Question: First of all, I'm new to 'Ninject'.
I found many questions in SO but all of them are about MVC3-2 and most of them are a couple of year old - <URL>
The following is my test code -
'''
public class MyAuthorizeAttribute : AuthorizeAttribute
{
[Inject]
public IProductRepository _productRepository { get; set; }
public override void OnAuthorization(AuthorizationContext filterContext)
{
var products = _productRepository.Products; // this is null
base.OnAuthorization(filterContext);
}
}
public class NinjectControllerFactory : DefaultControllerFactory
{
private IKernel _kernal;
public NinjectControllerFactory()
{
_kernal = new StandardKernel();
AddBindings();
}
protected override IController GetControllerInstance(
System.Web.Routing.RequestContext requestContext, Type controllerType)
{
return controllerType == null ? null :
(IController)_kernal.Get(controllerType);
}
private void AddBindings()
{
// This is working in ProductController
_kernal.Bind<IProductRepository>().To<EFProductRepository>();
// I'm trying to make this work!
_kernal.BindFilter<IProductRepository>().To<EFProductRepository>();
}
}
public class MvcApplication : System.Web.HttpApplication
{
protected void Application_Start()
{
AreaRegistration.RegisterAllAreas();
WebApiConfig.Register(GlobalConfiguration.Configuration);
FilterConfig.RegisterGlobalFilters(GlobalFilters.Filters);
RouteConfig.RegisterRoutes(RouteTable.Routes);
BundleConfig.RegisterBundles(BundleTable.Bundles);
ControllerBuilder.Current.SetControllerFactory(
new NinjectControllerFactory());
}
}
'''
'using Ninject.Web.Mvc.FilterBindingSyntax;''BindFilter'
However, I could not find 'Ninject MVC4'in 'NuGet'
## Should I use Ninject.MVC3?
Any suggestion will be appreciated!

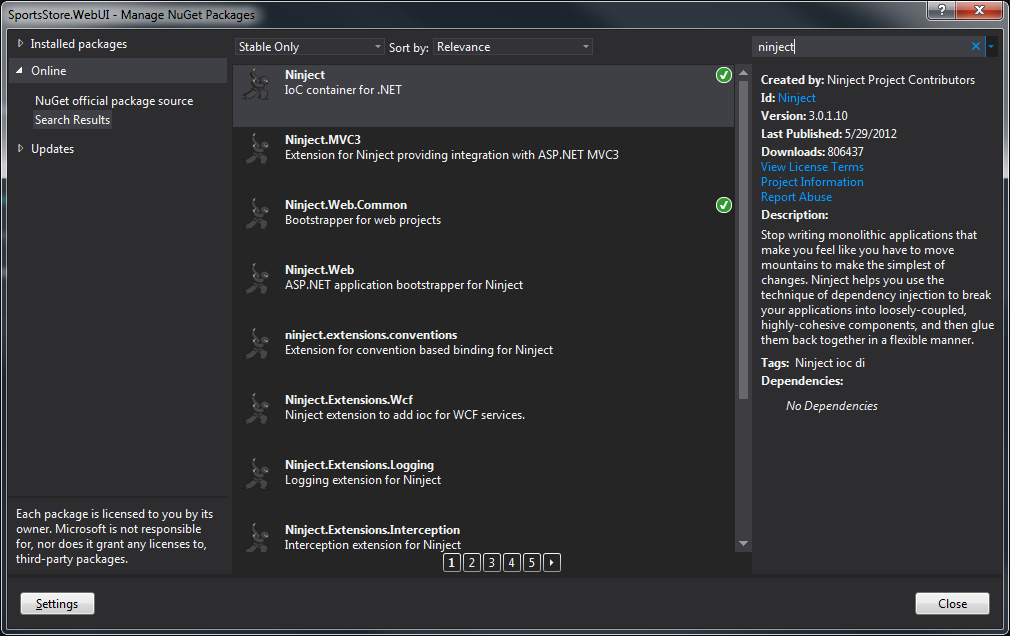
Answer: Yes, use Ninject.MVC3, it works just fine in MVC4 as the nuget package will setup version forwarding. This version will not work directly with WebAPI though, and you will need to install an extension package if you intend to use Ninject with WebAPI.